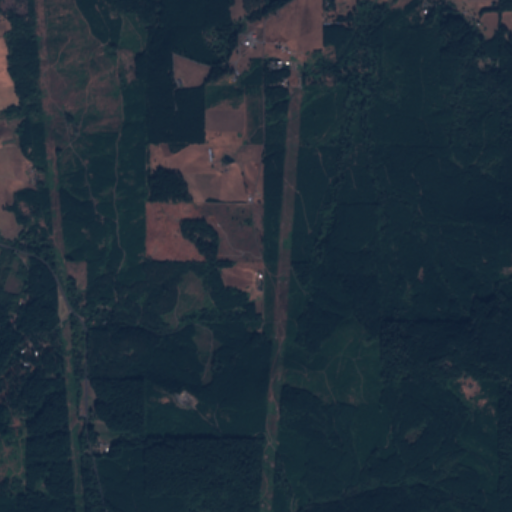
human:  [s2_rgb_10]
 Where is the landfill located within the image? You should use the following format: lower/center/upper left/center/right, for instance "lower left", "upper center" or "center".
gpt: There is no landfill in the image.